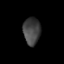
Tissue: lung
Cell type: T cells
Senescence score: 0.2432
Nuclear area (px): 457
Mean DAPI intensity: 65.972